Question: I'm trying to figure out if there's a better way to structure some code. Although it currently works, it always gets at me due to the complexity and crazy nature that it feels to have with generics constraints. I'd be interested to know if anyone has an idea for a neater solution.
I've included a class diagram to make things a little easier.

This is all going within a library, and I wanted to try and keep all my type safety where I can. The library has 3 layers of increasing complexity. Which I'll explain in a moment.
I'm using Generics to make all the types work. For example a Route is actually a 'List<T>' where 'T' is a Visit. Now because I've got the 3 layers, I want to be able to access properties on these Visits (and the Nodes that they correspond to) from the Route itself (and to make it easier to consume). So that actually makes a 'Route<Visit<Node>>'. Once you add that to a Solution which needs to be strongly typed 'Solution<Route<Visit<Node>>>' things get complicated.
This results in some kinda unslightly code:
'''
public abstract class Solution<TSolution, TRoute, TVisit, TNode, TResource>
where TSolution : Solution<TSolution, TRoute, TVisit, TNode, TResource>, new()
where TRoute : Route<TRoute, TVisit, TNode, TResource>, new()
where TVisit : Visit<TVisit, TNode>, new()
where TNode : Element<TNode>
where TResource : Resource<TResource>
'''
It all works nicely, but I have to define these constraints at each class/level. At each level of complexity I create some simple consumable class such as the following, essentially hiding the generic constraints which would make it impossible to consume.
'''
Level1.Solution : Common.Solution<Solution, Route, Visit, Node, Resource>
'''
They have also been made recursive based on advice from this <URL> without the recursion.
All in all, it works, but is a bit cringy to say the least. Anyone have any ideas how this can be re-worked nicely?
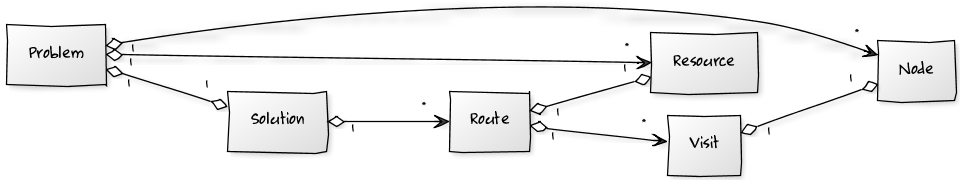
Answer: I think the problem here is that you try to combine them all in a single place. For example, you don't have to tell anything to Solution about Node and its contract but in your case you do. Try to to work with interfaces rather than generic constraints - you will still be able to create Solutions from different Routes that are combined from Resources and Nodes however in the end you will need just to specify concrete solution:
'''
interface INode {}
class Node: INode {}
interface IVisit
class Visit: IVisit
{
Visit(INode node) {}
}
interface ISolution {}
class Solution: ISolution
{
Solution(IList<IRoute> routes)
{
}
}
'''